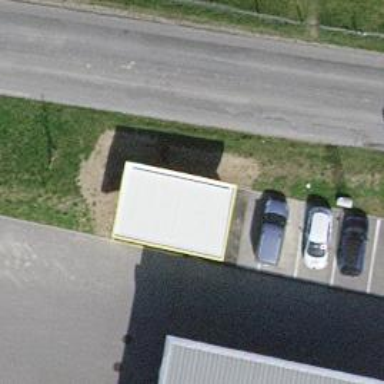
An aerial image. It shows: Charging station.